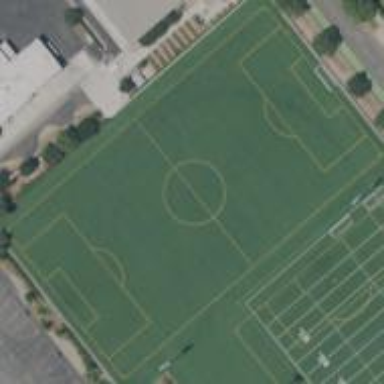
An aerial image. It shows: Soccer pitch with artificial turf designed for leisure and sports activities.